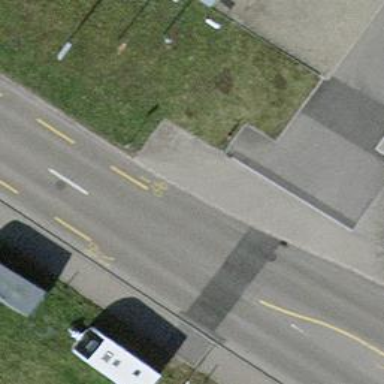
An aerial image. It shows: Cycleway with paving stones surface.